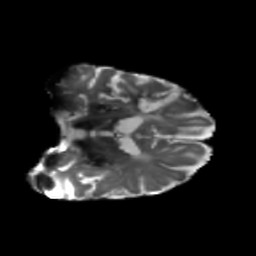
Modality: T2w
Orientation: coronal
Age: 75
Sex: male
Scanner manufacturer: siemens
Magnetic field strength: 3 T
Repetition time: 5.25 s
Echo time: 0.08 s